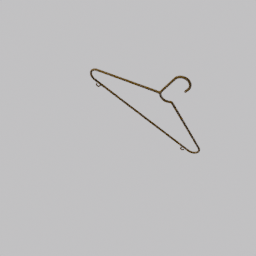
Label: tools